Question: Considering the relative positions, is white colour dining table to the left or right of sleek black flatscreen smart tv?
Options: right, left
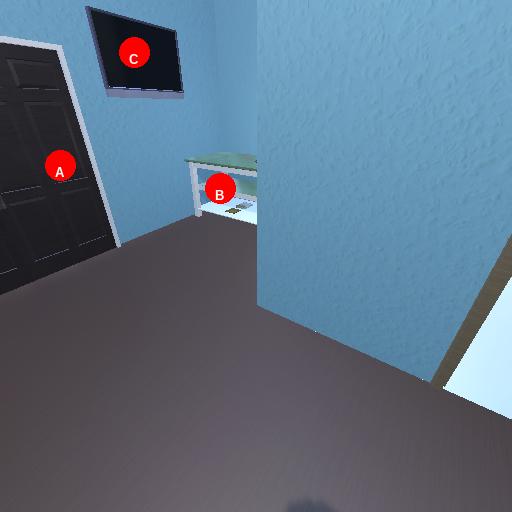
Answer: right